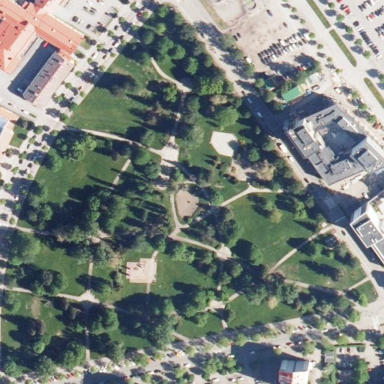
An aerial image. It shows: Lovely park for leisure and relaxation.